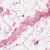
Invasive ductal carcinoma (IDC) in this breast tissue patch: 0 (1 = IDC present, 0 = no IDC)